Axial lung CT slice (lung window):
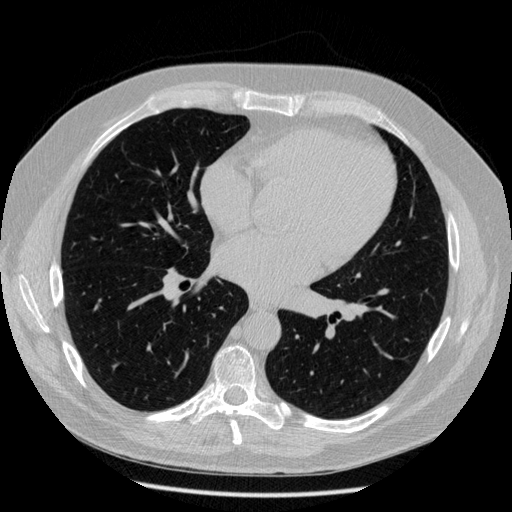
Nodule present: no